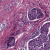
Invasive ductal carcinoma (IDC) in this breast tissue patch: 1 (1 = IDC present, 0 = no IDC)